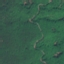
Land use / land cover class: Forest